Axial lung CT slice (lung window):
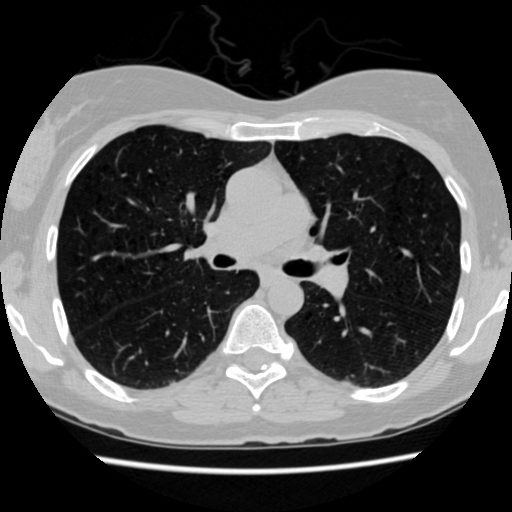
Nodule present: no